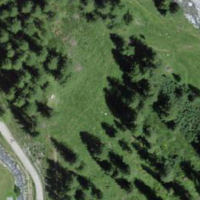
EUNIS habitat code: 31
Species observed at this site:
Dryas octopetala